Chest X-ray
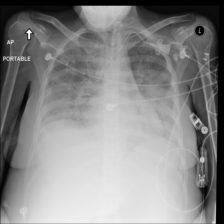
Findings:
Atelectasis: negative
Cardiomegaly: negative
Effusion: negative
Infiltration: negative
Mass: negative
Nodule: negative
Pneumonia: negative
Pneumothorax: negative
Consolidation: negative
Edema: negative
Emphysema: negative
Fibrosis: negative
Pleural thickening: negative
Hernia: negative